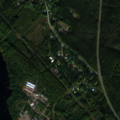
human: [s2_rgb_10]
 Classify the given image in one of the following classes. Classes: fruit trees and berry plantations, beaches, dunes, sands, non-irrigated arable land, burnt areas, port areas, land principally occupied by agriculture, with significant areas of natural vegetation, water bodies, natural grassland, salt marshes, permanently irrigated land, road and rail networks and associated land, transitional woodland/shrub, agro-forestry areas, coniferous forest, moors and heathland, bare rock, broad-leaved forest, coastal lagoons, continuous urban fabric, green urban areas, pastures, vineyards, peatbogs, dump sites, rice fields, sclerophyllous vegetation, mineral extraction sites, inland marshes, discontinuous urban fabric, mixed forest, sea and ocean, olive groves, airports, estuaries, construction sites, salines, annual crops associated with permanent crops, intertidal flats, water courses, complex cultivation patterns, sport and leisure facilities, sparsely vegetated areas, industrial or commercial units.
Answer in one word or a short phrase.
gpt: industrial or commercial units, land principally occupied by agriculture, with significant areas of natural vegetation, broad-leaved forest, coniferous forest, mixed forest, water bodies